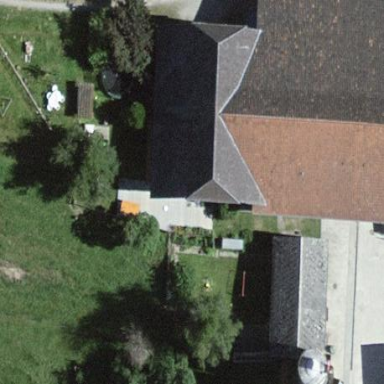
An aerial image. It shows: Farm building.